Interaction volume radius: 10 \u00c5
Interaction volume height: 15 \u00c5
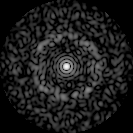
Disorder parameter: 0.8463